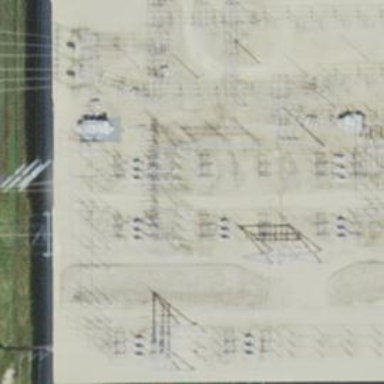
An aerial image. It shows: Switch for power supply.